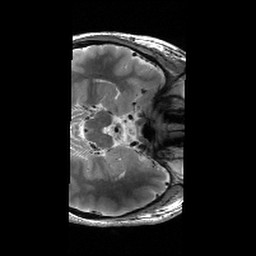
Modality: T2w
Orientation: axial
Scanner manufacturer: siemens
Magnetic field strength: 6.98 T
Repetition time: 5.65 s
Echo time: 0.044 s